Question: I was working on a jQueryMobile website and this is what I made:
'''
<body>
<p class="tekst">De "Snelle" methode, berekent alleen op het lichaamsgewicht, en is alleen nuttig voor mensen met een normaal vetpercentage maar zelfs is deze methode onnauwkeurig.</p>
<div class="ui-grid-c">
<div class="ui-block-a"><div class="ui-bar ui-bar-e" style="height:65px">Gewicht (kg)<input type="text" name="m1kg" id="m1kg" value=""></div></div>
<div class="ui-block-b"><div class="ui-bar ui-bar-e" style="height:65px">Afvallen:<input type="text" name="m1cut" id="m1Cut" value=""></div></div>
<div class="ui-block-c"><div class="ui-bar ui-bar-e" style="height:65px">Onderhoud:<input type="text" name="m1Onderhoud" id="m1Onderhoud" value=""></div></div>
<div class="ui-block-d"><div class="ui-bar ui-bar-e" style="height:65px">Aankomen:<input type="text" name="m1Bulk" id="m1Bulk" value=""></div></div>
</div><!-- /grid-c -->
<button id="btnmethod1">Bereken</button>
<p class="tekst">De Formule van Harris-Benedict, berekent op lichaamsgewicht,lenge,leeftijd en activiteitsniveau. Een vrij betrouwbare methode om te gebruiken.</p>
</body>
'''
Now, when I open this website on my mobile phone (Iphone 4), the screen is not proper resized and you have to zoom in to read what is there, example:

As you can see you can barely see what is going on until you zoom in. The grid uses 25%/25%/25%/25% to display the blocks but for some reason the width of the blocks/textboxes (?) are too large to fit in, what I want is when you open the website there is no possibility to zoom in and the buttons should perfectly fit in, does anyone know how to accomplish this?
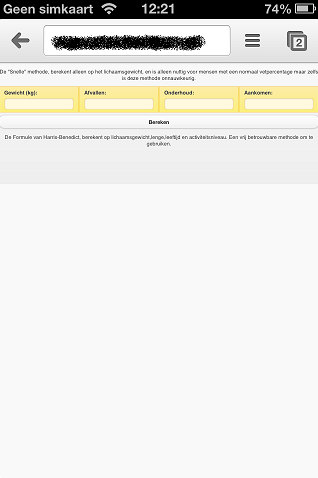
Answer: Viewport meta tag must be added into a HEAD so jQuery Mobile applications can be viewed on mobile devices:
'''
<meta name="viewport" content="width=device-width; initial-scale=1; maximum-scale=1 minimum-scale=1; user-scalable=no"/>
'''
Also you will need to redesign your page look, if you properly display this on mobile device (in my case Samsung Galaxy S3) your input boxes will become very short.
You can test it here: <URL> , just open it on your iPhone.
If it is too large you can modify scale, if you go below 1 it will look smaller. For example you can try 0.75.
Your final code should look like this:
'''
<!DOCTYPE html>
<html>
<head>
<title>jQM Complex Demo</title>
<meta http-equiv='Content-Type' content='text/html; charset=utf-8'/>
<meta name="viewport" content="width=device-width; initial-scale=1; maximum-scale=1 minimum-scale=1; user-scalable=no"/>
<link rel="stylesheet" href="http://code.jquery.com/mobile/1.3.1/jquery.mobile-1.3.1.min.css" />
<script src="http://code.jquery.com/jquery-1.9.1.min.js"></script>
<script src="http://code.jquery.com/mobile/1.3.1/jquery.mobile-1.3.1.min.js"></script>
</head>
<body>
<div data-role="page" id="index">
<div data-theme="b" data-role="header">
<h1>Index page</h1>
</div>
<div data-role="content">
<p class="tekst">De "Snelle" methode, berekent alleen op het lichaamsgewicht, en is alleen nuttig voor mensen met een normaal vetpercentage maar zelfs is deze methode onnauwkeurig.</p>
<div class="ui-grid-c">
<div class="ui-block-a">
<div class="ui-bar ui-bar-e" style="height:65px">Gewicht (kg)<input type="text" name="m1kg" id="m1kg" value=""/>
</div>
</div>
<div class="ui-block-b">
<div class="ui-bar ui-bar-e" style="height:65px">Afvallen:<input type="text" name="m1cut" id="m1Cut" value=""/>
</div>
</div>
<div class="ui-block-c"><div class="ui-bar ui-bar-e" style="height:65px">Onderhoud:<input type="text" name="m1Onderhoud" id="m1Onderhoud" value=""/>
</div>
</div>
<div class="ui-block-d">
<div class="ui-bar ui-bar-e" style="height:65px">Aankomen:<input type="text" name="m1Bulk" id="m1Bulk" value=""/></div>
</div>
</div><!-- /grid-c -->
<button id="btnmethod1">Bereken</button>
<p class="tekst">De Formule van Harris-Benedict, berekent op lichaamsgewicht,lenge,leeftijd en activiteitsniveau. Een vrij betrouwbare methode om te gebruiken.</p>
</div>
</div>
</body>
</html>
'''